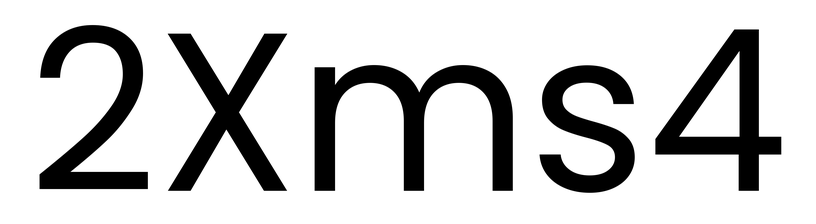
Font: Poppins-Regular